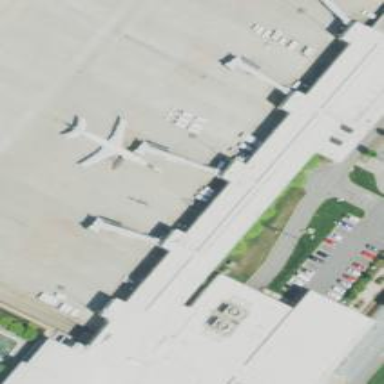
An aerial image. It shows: Airport gate.